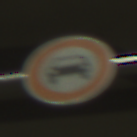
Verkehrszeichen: VerbotKraftwagen
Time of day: NotSpecified
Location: Indoor (Special)
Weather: NotSpecified
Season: NotSpecified
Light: Artificial